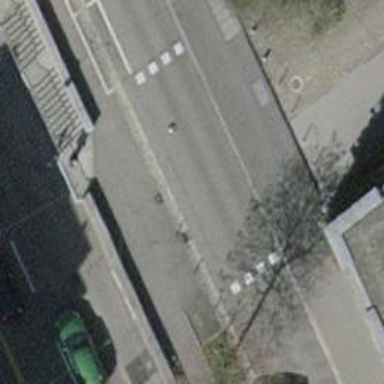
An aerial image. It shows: Kerb serving as barrier.